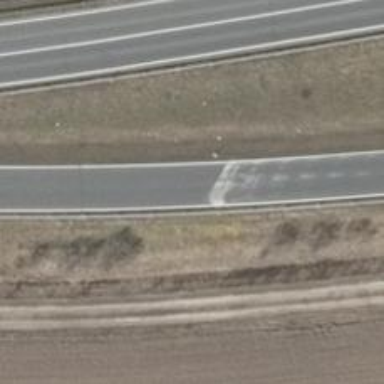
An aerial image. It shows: Trunk link road with asphalt surface.